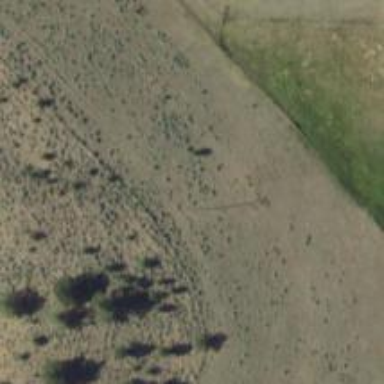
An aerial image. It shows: Power pole.